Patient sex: M
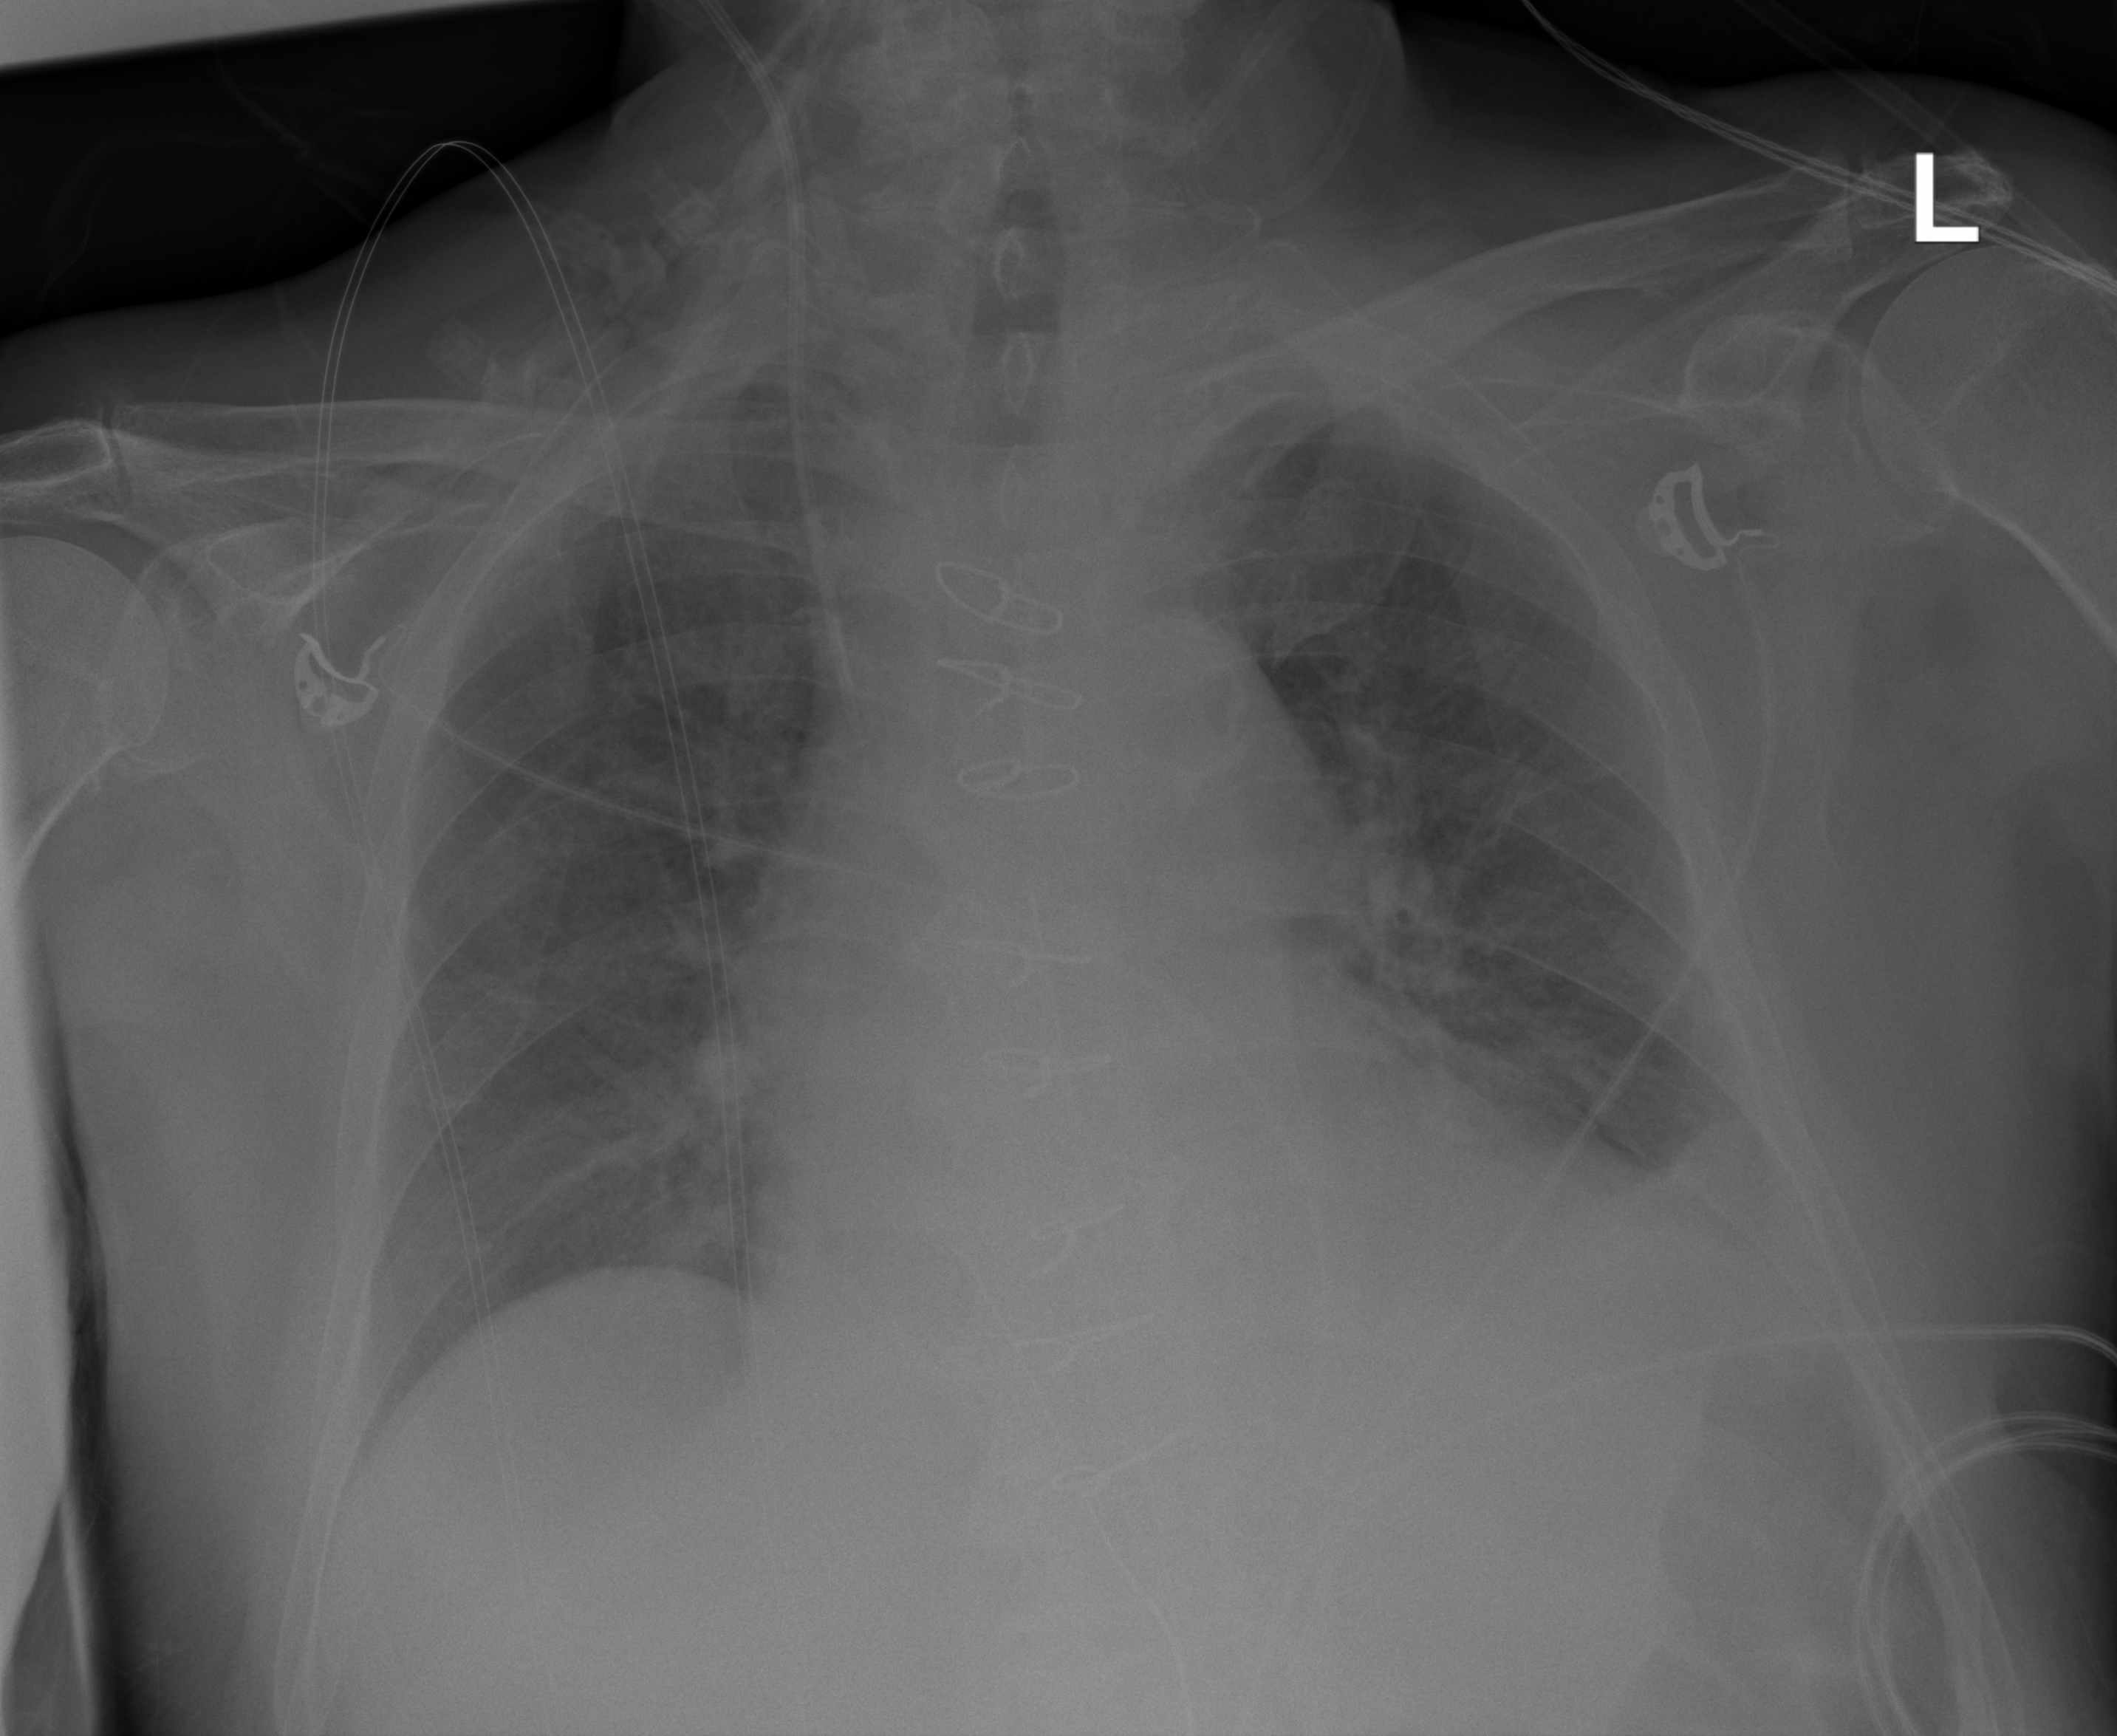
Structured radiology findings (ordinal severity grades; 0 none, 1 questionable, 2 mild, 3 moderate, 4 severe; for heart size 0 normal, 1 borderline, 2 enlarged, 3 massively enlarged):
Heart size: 2
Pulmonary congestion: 2
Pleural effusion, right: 0
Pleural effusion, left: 2
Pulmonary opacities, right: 1
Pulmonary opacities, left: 2
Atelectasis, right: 1
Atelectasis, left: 2